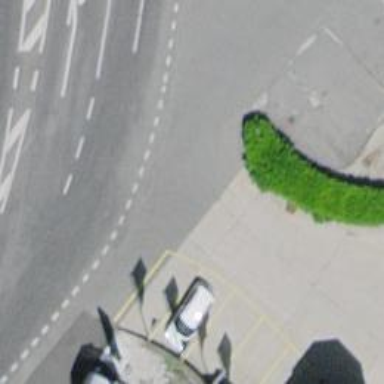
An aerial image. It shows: Unmarked road crossing.